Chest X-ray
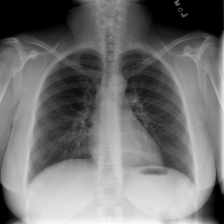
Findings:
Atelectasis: negative
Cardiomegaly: negative
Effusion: negative
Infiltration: negative
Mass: negative
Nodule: negative
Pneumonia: negative
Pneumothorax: negative
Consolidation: negative
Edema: negative
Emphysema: negative
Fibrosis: negative
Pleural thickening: negative
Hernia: negative